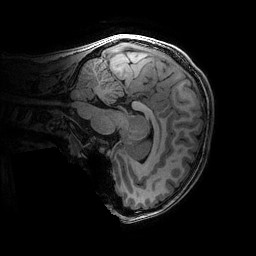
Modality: T1w
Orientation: sagittal
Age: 14
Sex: male
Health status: ill
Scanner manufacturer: ge
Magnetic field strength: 3 T
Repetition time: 0.007664 s
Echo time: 0.00342 s